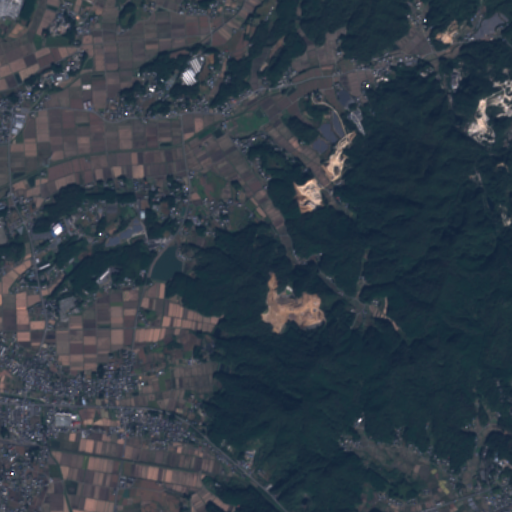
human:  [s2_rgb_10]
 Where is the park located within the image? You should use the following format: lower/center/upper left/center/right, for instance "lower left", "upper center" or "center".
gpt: The park is located in the lower left of the image.
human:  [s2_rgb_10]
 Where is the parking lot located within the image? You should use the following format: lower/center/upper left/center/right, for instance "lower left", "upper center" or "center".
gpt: The parking lot is located in the lower left of the image.
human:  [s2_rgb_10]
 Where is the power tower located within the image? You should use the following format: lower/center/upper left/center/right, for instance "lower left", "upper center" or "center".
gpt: The power tower is located in the upper of the image.
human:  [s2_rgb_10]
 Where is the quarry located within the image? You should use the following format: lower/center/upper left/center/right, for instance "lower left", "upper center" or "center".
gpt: There is no quarry in the image.